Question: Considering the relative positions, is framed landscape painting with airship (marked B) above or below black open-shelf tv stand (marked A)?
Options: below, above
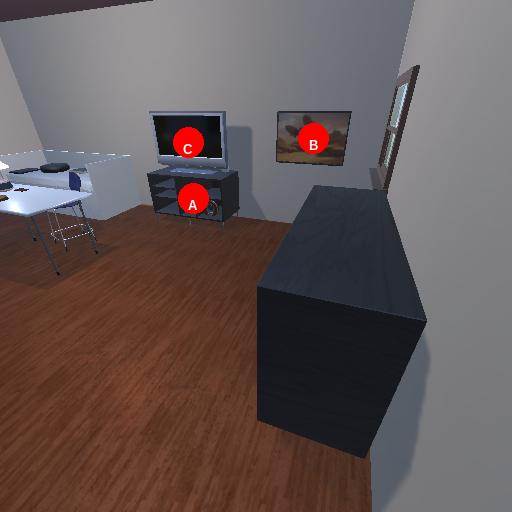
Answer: below